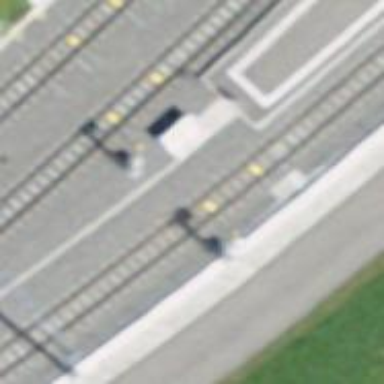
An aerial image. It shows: Narrow-gauge railway track with electrified contact line. The railway has one track.